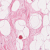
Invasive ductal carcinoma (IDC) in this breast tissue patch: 0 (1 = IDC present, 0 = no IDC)